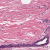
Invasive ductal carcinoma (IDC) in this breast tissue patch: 0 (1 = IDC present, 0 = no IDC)